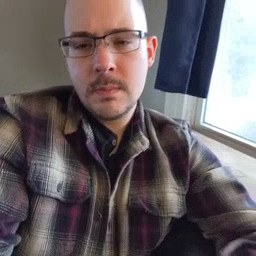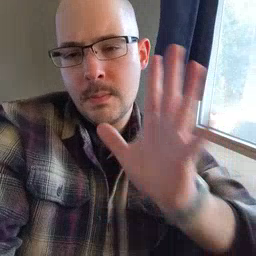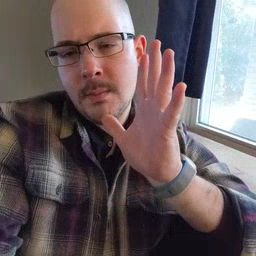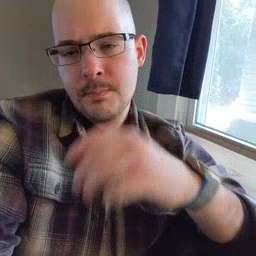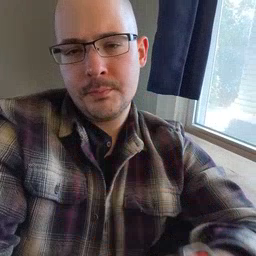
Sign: mom